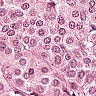
Metastatic tissue present: yes